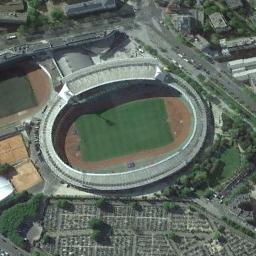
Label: stadium